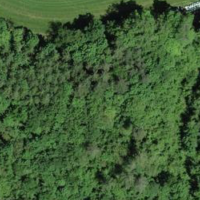
EUNIS habitat code: 41
Species observed at this site:
Cardamine pratensis